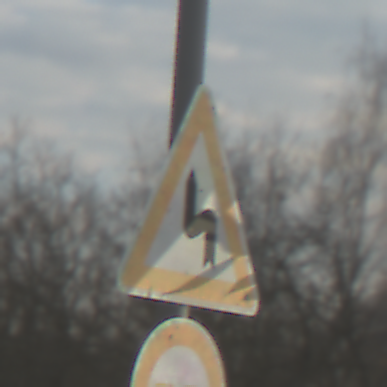
Verkehrszeichen: DoppelkurveZunaechstLinks
Zusatzzeichen unten: Ueberholverbot
Umgebung: Outdoor, Nature
Tageszeit: MorningAfternoon
Wetter: PartlyCloudy
Licht: Natural
Jahreszeit: Autumn
Kontrast: LowContrast